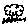
Label: tree